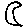
Label: moon